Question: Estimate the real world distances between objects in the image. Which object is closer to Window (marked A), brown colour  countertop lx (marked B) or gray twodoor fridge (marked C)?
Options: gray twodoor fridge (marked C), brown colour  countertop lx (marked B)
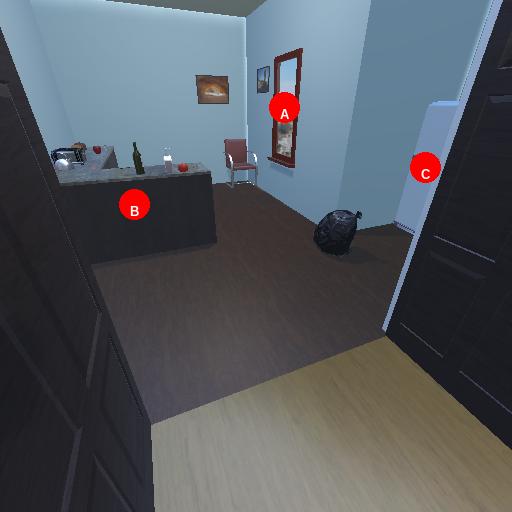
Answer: gray twodoor fridge (marked C)